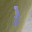
Label: 1